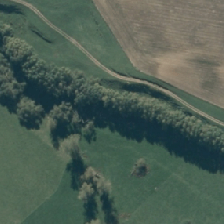
Land cover: deciduous_hardwood